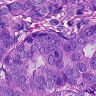
Metastatic tissue present: yes